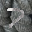
Label: 7